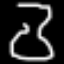
Label: hourglass